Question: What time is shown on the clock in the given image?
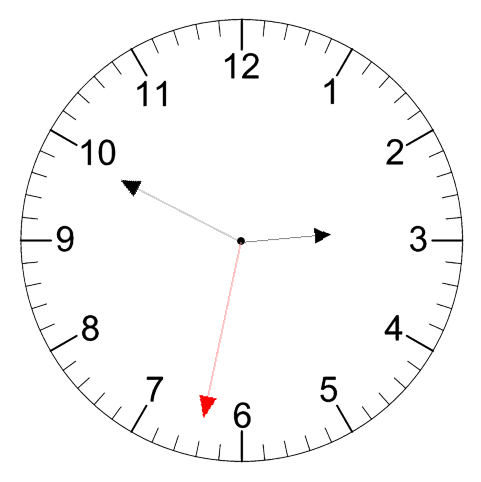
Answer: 02:49:32